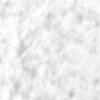
Label: no_change